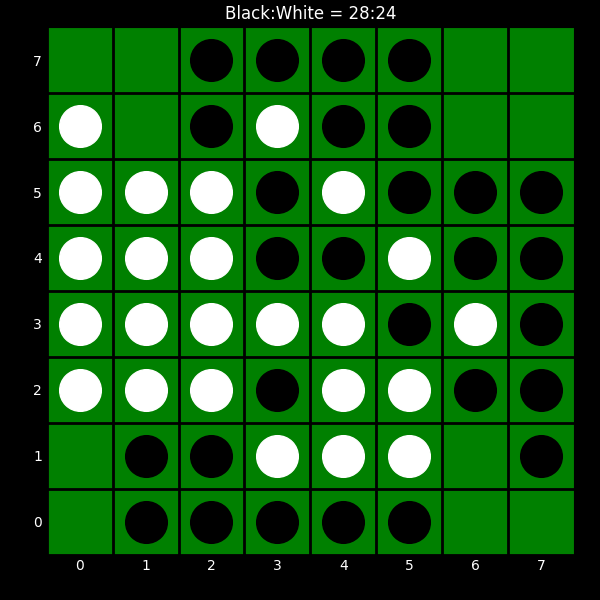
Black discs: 28
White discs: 24